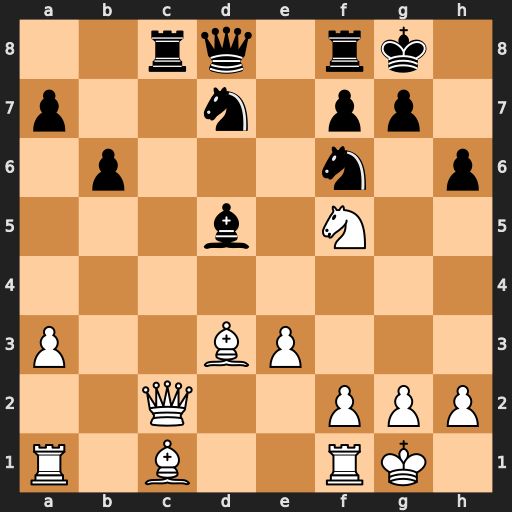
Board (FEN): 2rq1rk1/p2n1pp1/1p3n1p/3b1N2/8/P2BP3/2Q2PPP/R1B2RK1
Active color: w
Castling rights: -
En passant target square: -
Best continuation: Qxc8 Qxc8 Ne7+ Kh8 Nxc8